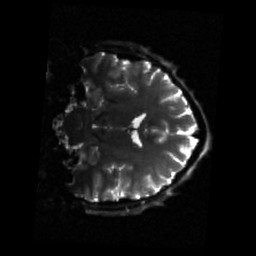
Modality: sbref
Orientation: coronal
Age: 40
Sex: male
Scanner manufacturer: siemens
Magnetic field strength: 3 T
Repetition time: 3.23 s
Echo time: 0.0892 s